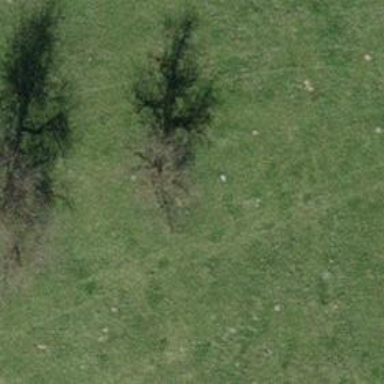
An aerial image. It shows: Beautiful tree in nature.